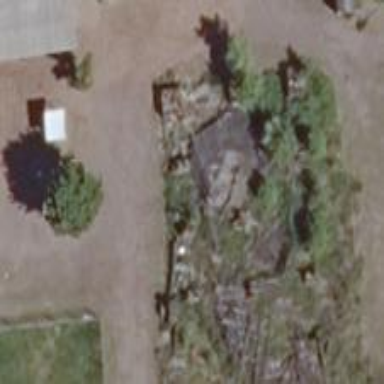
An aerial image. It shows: Ruins of building.